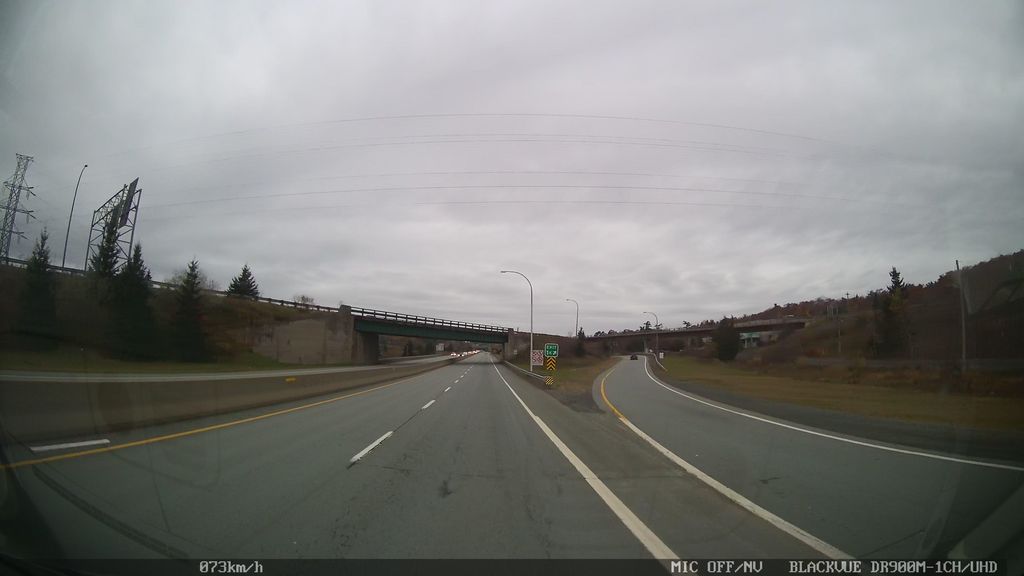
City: halifax